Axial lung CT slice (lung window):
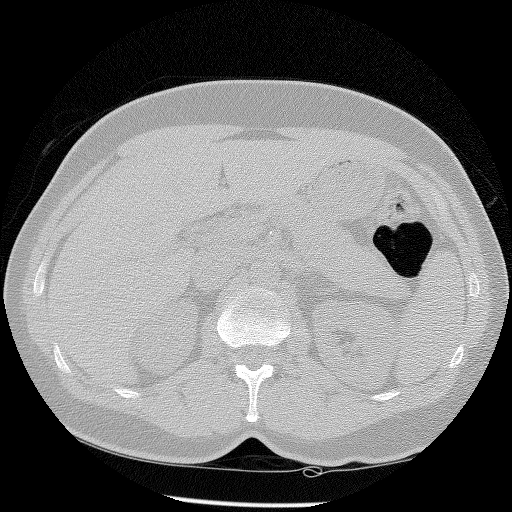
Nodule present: no